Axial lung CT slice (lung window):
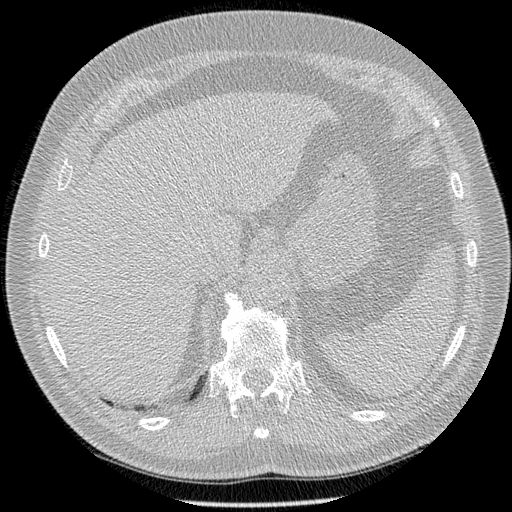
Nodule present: no